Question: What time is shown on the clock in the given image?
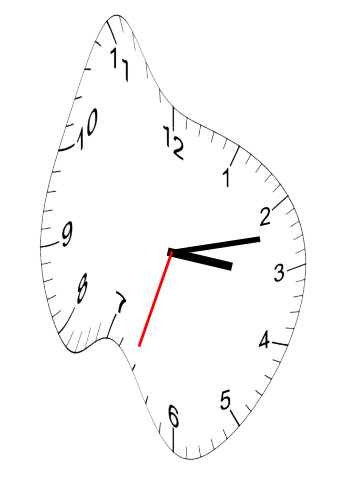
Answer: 03:12:33